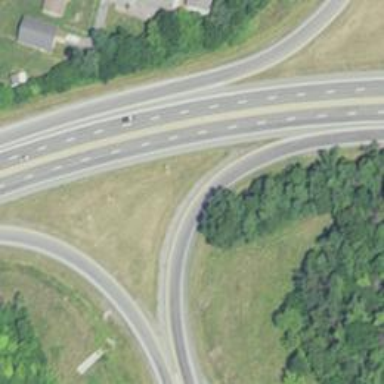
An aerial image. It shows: Trunk link highway.